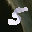
Label: 5